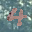
Label: 4